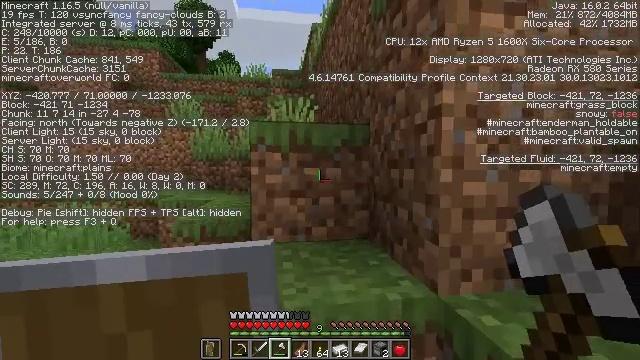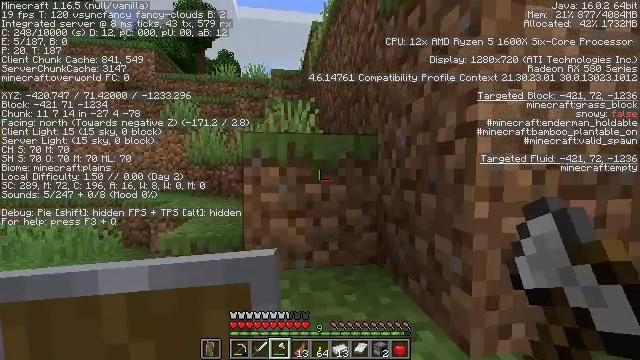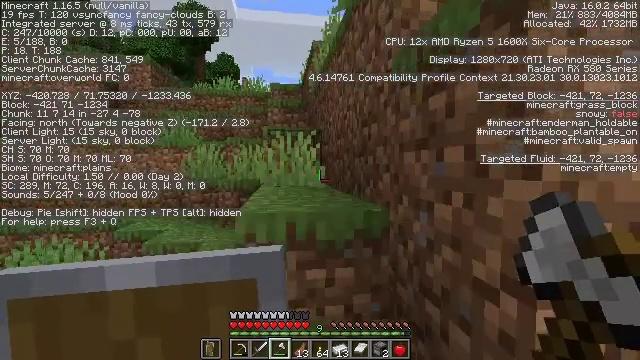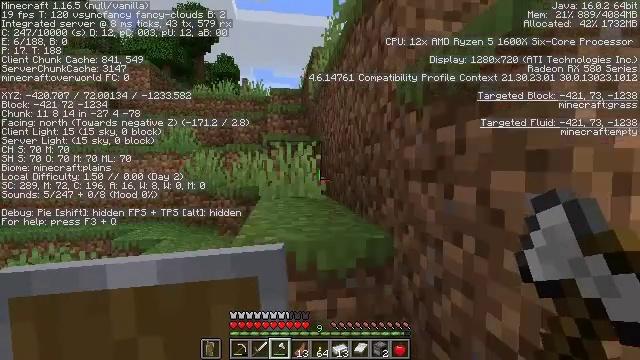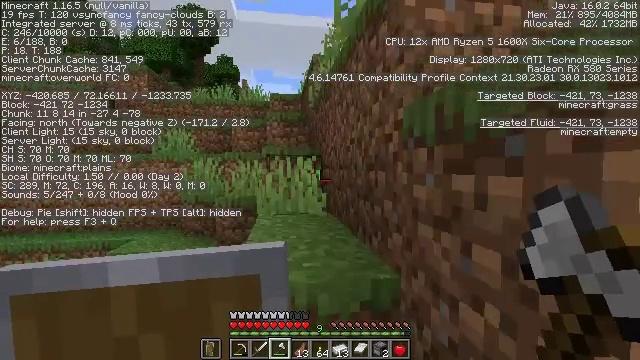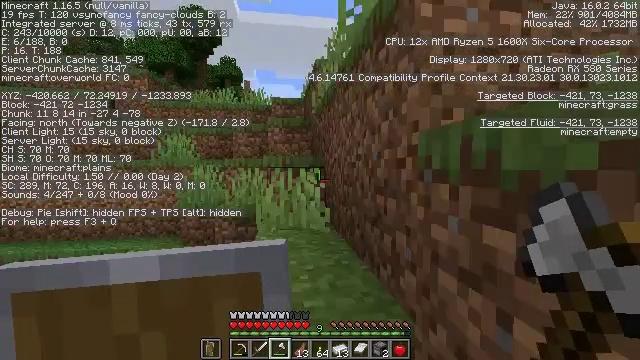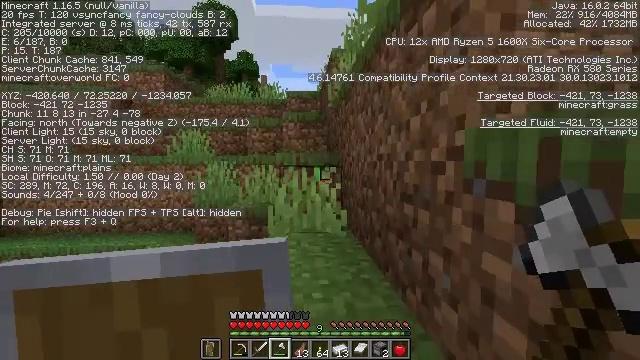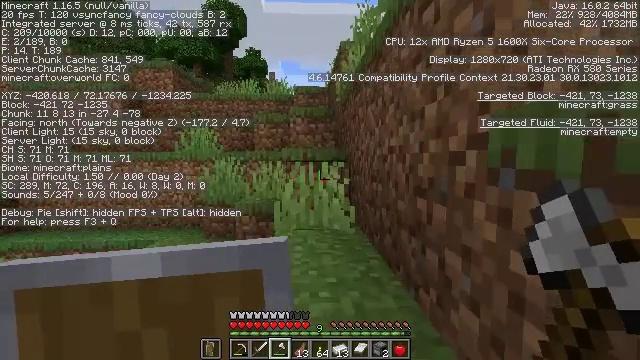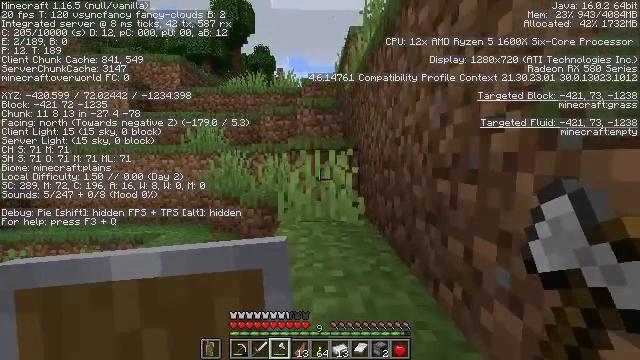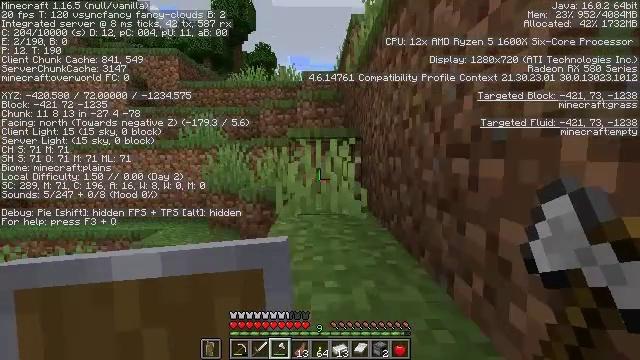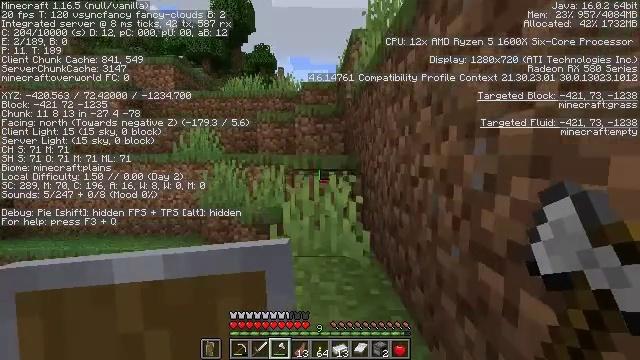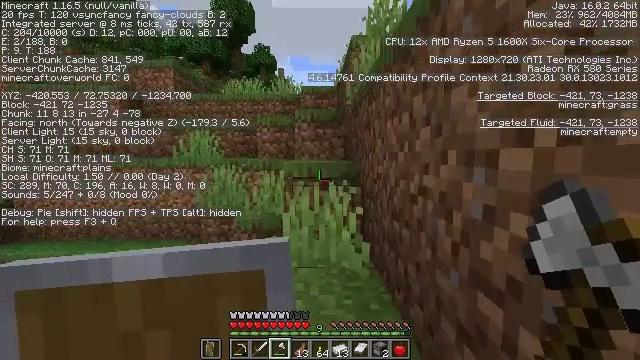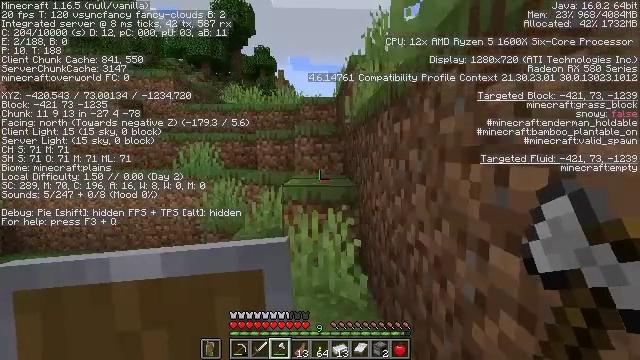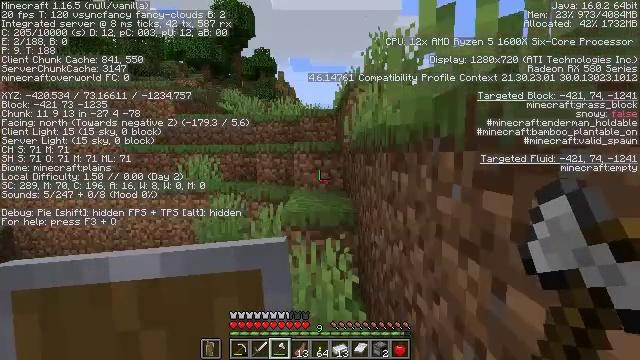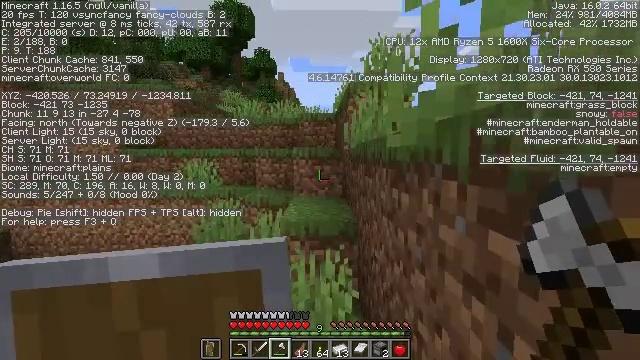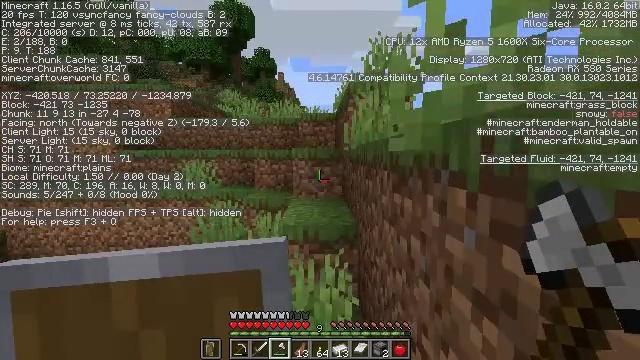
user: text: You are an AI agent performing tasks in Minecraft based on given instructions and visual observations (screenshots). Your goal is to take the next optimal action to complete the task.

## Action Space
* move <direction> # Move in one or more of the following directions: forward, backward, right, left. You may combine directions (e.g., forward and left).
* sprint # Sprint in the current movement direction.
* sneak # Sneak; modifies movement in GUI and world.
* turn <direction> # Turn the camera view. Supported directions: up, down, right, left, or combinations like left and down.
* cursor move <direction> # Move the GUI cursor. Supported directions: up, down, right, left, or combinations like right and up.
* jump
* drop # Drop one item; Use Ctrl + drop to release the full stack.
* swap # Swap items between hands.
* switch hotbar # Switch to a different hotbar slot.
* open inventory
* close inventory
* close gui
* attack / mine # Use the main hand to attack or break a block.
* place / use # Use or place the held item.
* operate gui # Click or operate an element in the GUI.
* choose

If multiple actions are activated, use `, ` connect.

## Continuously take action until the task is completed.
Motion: motion action
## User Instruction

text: Gather the ladder by attacking it.
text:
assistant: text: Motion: move forward, jump
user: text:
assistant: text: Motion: move forward, jump
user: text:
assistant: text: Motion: move forward, jump
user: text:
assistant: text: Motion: move forward, jump
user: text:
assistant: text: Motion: move forward, jump
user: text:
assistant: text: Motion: move forward, turn left and down
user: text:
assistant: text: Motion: move forward, turn left
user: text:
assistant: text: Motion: move forward, turn left
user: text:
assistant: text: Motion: move forward
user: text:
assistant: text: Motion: move forward, jump
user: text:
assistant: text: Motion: move forward, jump
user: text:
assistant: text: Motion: move forward, jump
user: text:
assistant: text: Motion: move forward, jump
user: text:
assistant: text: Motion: move forward, jump
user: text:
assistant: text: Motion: move forward
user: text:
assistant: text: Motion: move forward
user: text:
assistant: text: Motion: move forward, sprint
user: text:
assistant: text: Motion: move forward, sprint
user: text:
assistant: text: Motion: move forward, sprint
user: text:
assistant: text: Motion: move forward, sprint
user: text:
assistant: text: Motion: move forward
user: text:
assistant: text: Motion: move forward, jump
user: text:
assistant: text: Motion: move forward, jump
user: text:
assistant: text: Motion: move forward, jump
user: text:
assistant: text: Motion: move forward, jump
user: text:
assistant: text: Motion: move forward, jump
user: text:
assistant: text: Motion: move forward, jump
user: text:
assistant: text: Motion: move forward, jump
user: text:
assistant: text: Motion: move forward, jump
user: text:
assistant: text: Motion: move forward, jump